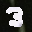
Label: 3